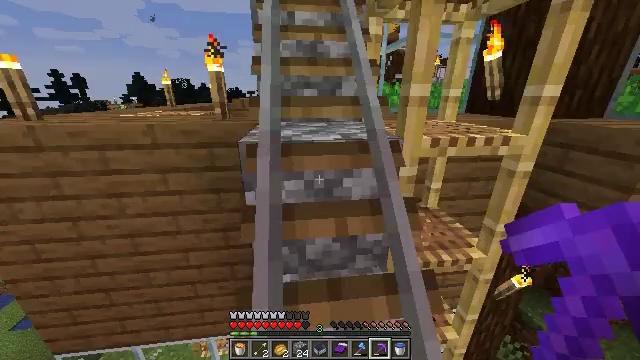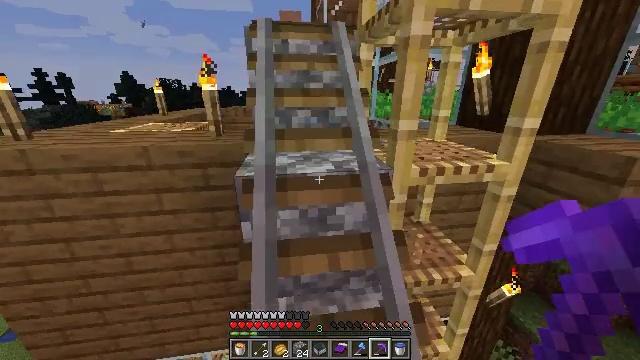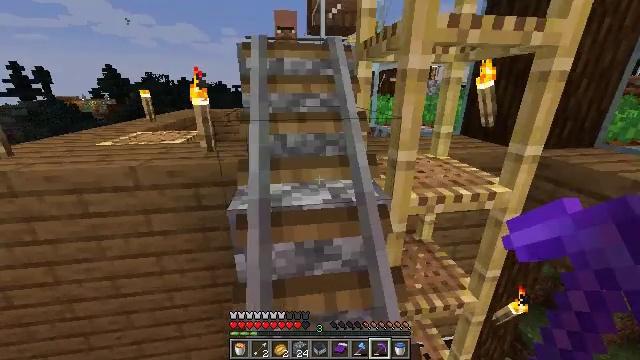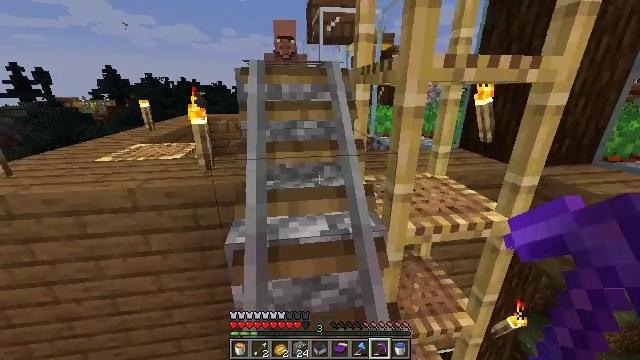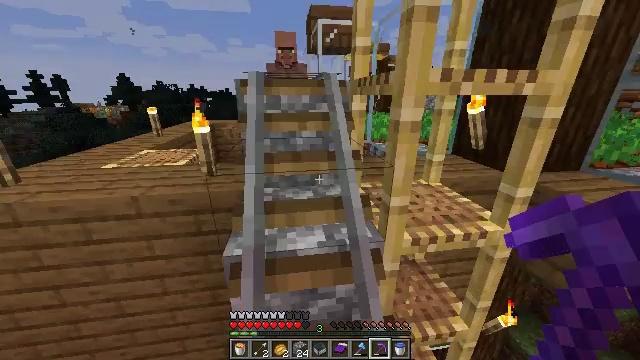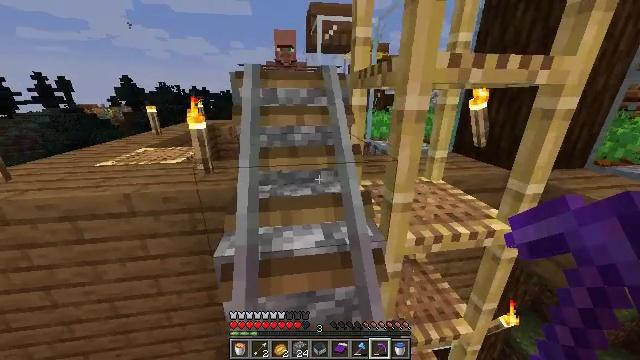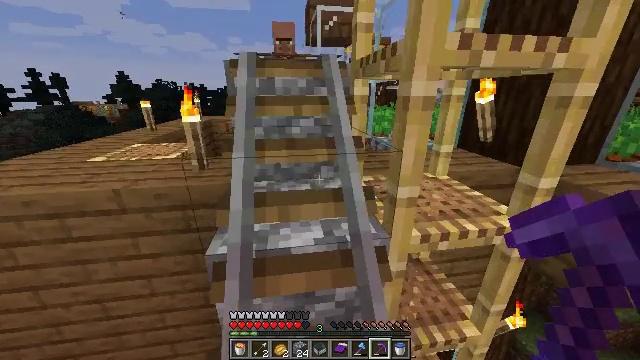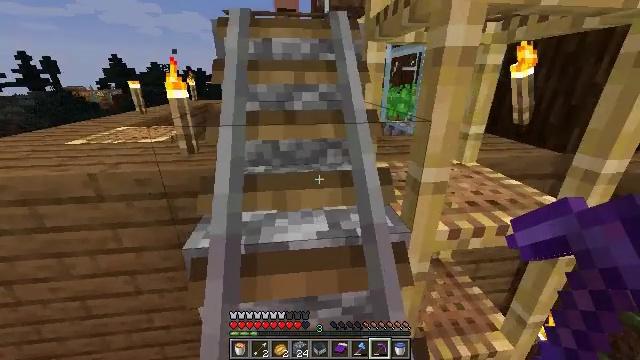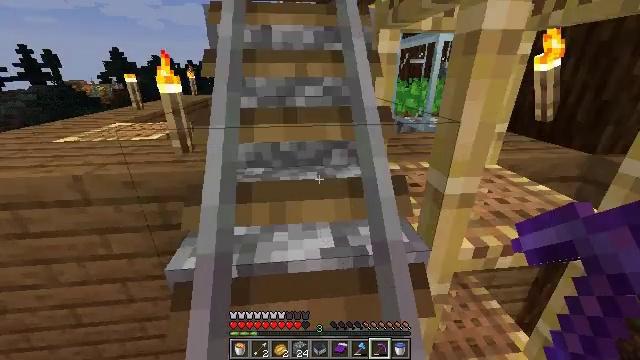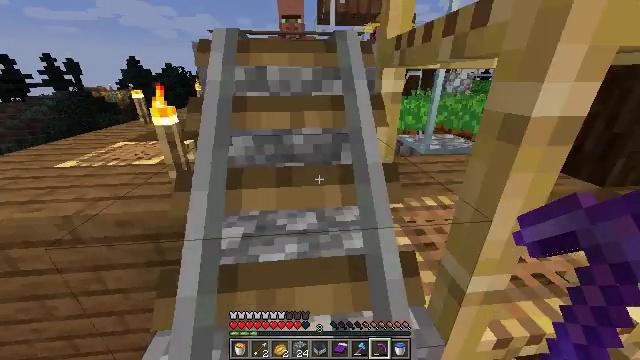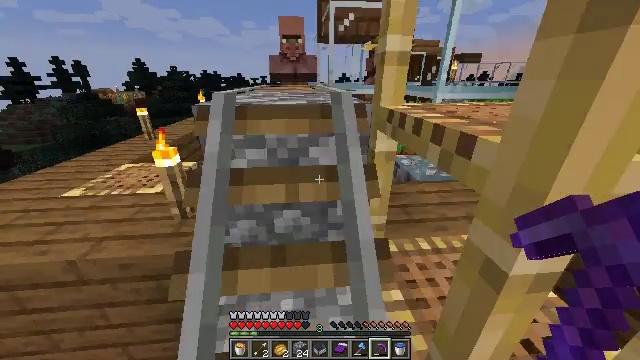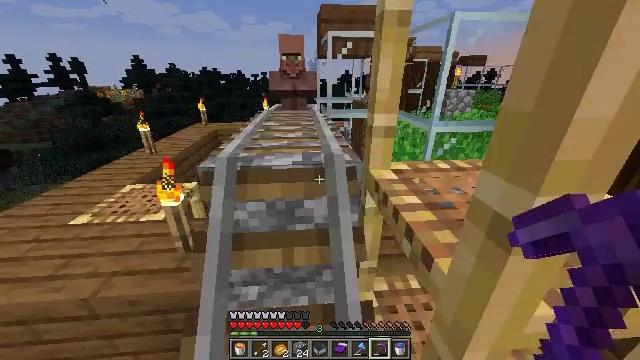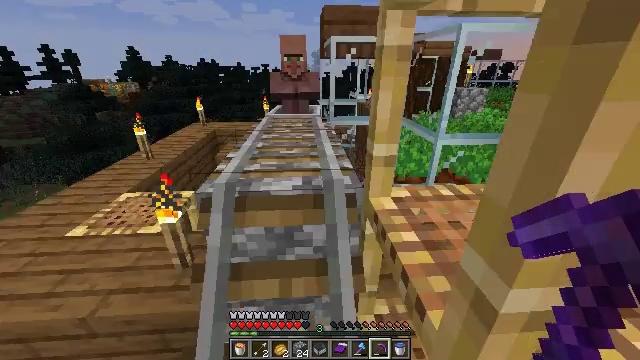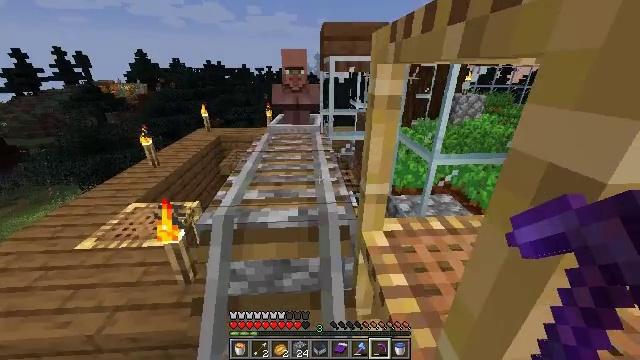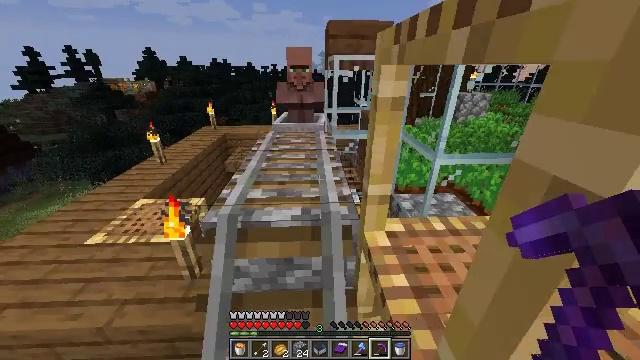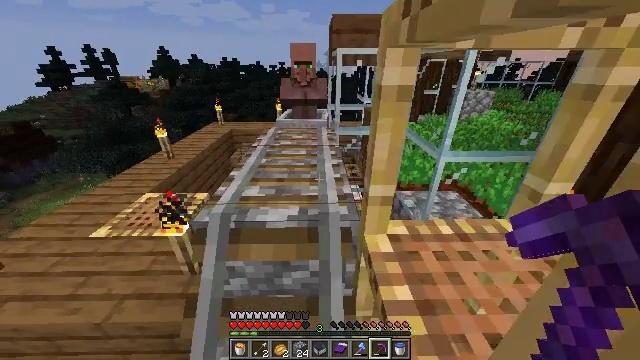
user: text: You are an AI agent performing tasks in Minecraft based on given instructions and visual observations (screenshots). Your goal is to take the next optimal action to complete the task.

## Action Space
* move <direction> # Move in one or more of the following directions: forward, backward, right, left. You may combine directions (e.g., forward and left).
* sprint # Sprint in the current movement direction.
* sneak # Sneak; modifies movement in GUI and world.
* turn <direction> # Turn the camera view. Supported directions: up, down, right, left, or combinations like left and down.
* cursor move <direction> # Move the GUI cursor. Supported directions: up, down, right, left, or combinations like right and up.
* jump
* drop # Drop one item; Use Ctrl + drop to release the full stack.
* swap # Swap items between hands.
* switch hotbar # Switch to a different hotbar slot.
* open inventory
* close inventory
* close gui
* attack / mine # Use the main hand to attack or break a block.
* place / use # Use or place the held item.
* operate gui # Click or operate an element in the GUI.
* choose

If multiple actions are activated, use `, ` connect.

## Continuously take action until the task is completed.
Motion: motion action
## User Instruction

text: Gather materials such as cobblestone.
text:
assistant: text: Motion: move forward, sprint, turn right, jump
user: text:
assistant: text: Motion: move forward, sprint, jump
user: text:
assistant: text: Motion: move forward, sprint, jump
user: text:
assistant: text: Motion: move forward, sprint, jump
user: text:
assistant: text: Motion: move forward, sprint, jump
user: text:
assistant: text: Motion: move forward, jump
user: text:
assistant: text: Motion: move forward, turn left and down, jump
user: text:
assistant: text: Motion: move forward, jump
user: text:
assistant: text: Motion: move forward, jump
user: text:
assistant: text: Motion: move forward, jump
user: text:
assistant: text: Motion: move forward, sprint, jump
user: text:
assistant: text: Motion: move forward, sprint, jump
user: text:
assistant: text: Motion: move forward, sprint, jump
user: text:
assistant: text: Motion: move forward, sprint, turn left, jump
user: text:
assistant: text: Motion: move forward, turn left and down, jump
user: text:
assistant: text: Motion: move forward, turn left and down, jump
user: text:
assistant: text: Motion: no_op
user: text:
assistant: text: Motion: no_op
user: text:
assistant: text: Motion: no_op
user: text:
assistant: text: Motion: no_op
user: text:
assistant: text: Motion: no_op
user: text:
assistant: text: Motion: turn left
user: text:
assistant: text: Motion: turn left
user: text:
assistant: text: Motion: turn left
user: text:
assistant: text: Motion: turn left
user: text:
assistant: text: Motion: move forward
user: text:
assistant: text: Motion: move forward
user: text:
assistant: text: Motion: move forward
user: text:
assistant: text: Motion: move forward, jump
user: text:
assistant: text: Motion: move forward, jump